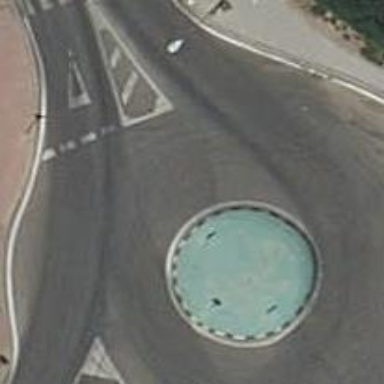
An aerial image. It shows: Roundabout on residential road with asphalt surface.